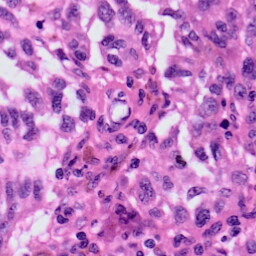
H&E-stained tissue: Skin